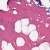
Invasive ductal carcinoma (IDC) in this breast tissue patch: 0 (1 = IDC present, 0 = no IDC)